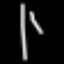
Label: line